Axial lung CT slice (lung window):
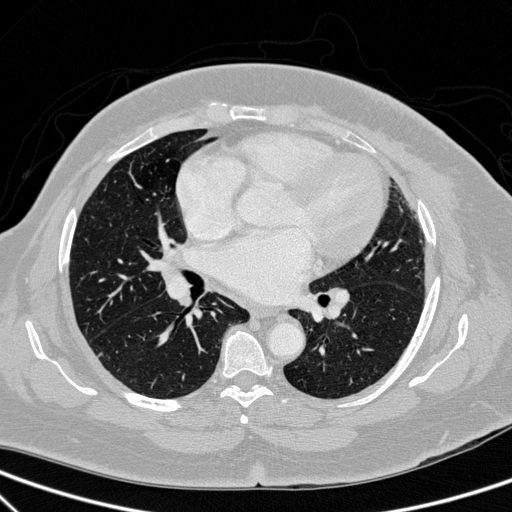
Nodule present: no